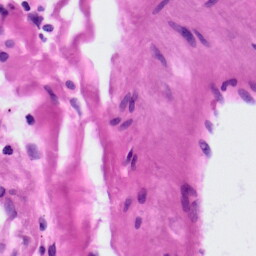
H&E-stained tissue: Lung